A time-domain vibration trace from a rotating-machine test bench is shown. Based on the visible evidence, which rotor condition applies: normal, misalignment, unbalance, looseness?
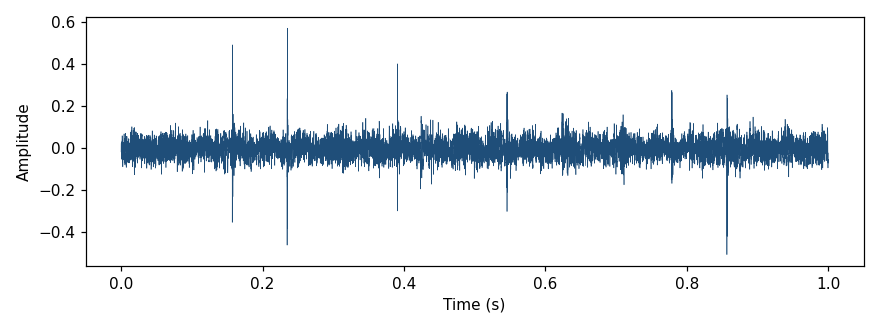
Answer: unbalance